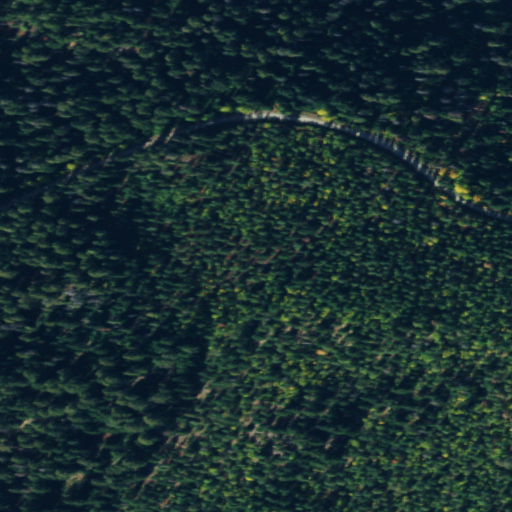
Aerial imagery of ridge(s) in Washington named Pole Ridge containing evergreen forest, low intensity development, and open development